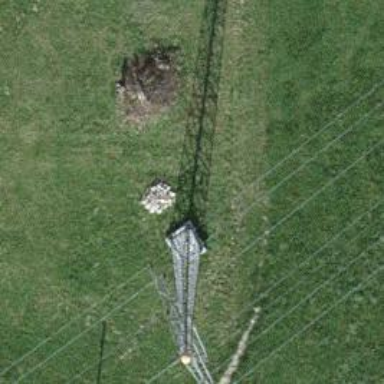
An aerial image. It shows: Power tower.